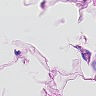
Metastatic tissue present: no